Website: lowes
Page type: store-pickup
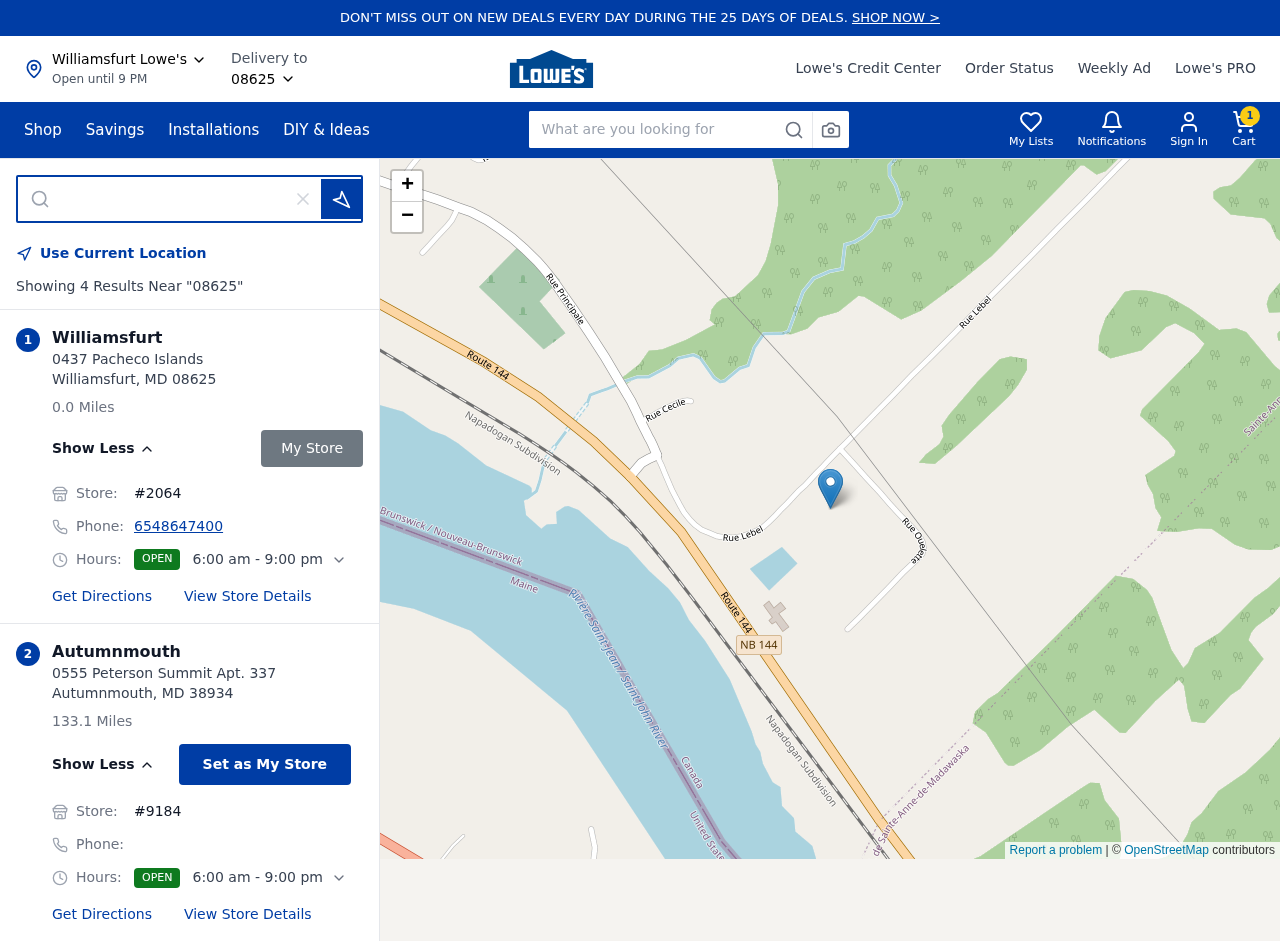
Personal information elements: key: PII_CITY
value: Williamsfurt
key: PII_CITY2
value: Autumnmouth
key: PII_LOCATION1_STREET
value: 0437 Pacheco Islands
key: PII_LOCATION2_POSTCODE
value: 38934
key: PII_LOCATION2_STREET
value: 0555 Peterson Summit Apt. 337
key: PII_PHONE
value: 6548647400
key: PII_POSTCODE
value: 08625
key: PII_STATE_ABBR
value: MD
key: PII_POSTCODE3
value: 08625
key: PII_POSTCODE_FULL
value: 08625
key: PII_POSTCODE_NUMERIC
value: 8625
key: PII_STATE_ABBR2
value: MD
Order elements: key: ORDER_NUM_ITEMS
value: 1
Search elements: key: HEADER_SEARCH
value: What are you looking for
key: SEARCH_STORE_LOCATION
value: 08625